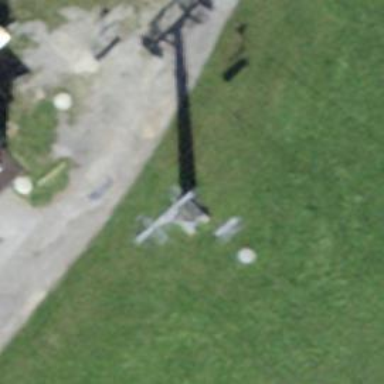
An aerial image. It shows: Pylon used for aerialway.